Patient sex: F
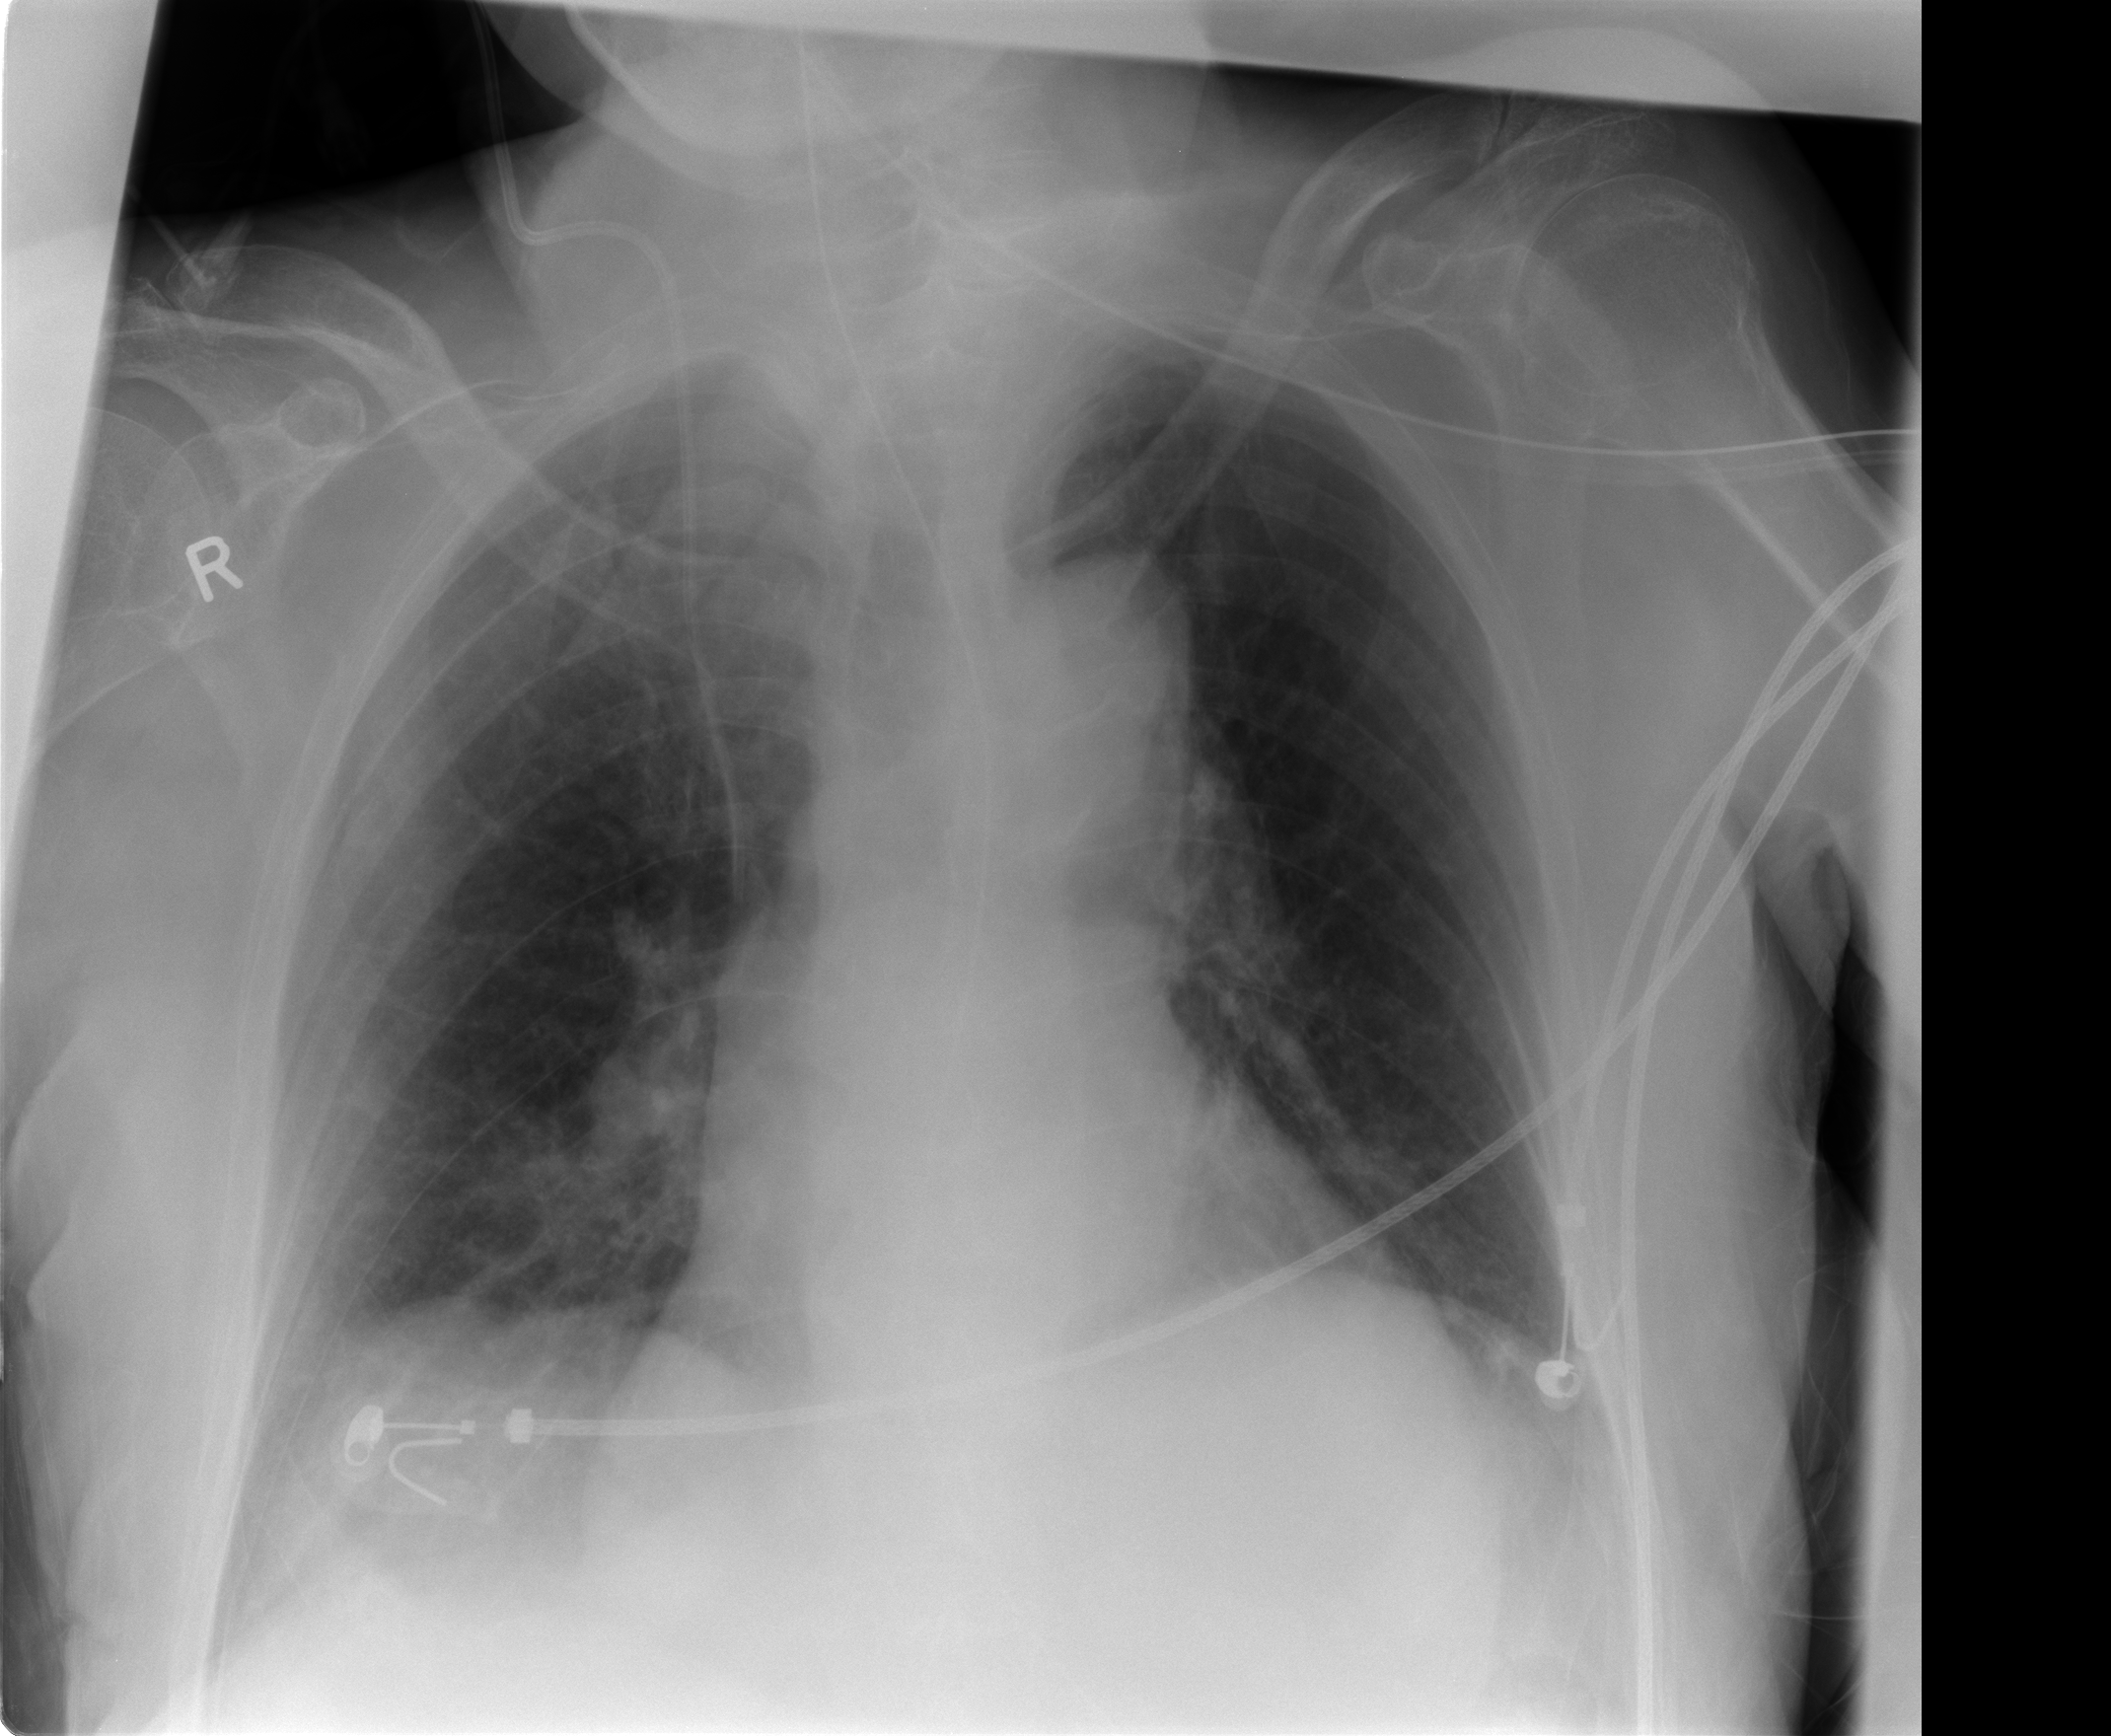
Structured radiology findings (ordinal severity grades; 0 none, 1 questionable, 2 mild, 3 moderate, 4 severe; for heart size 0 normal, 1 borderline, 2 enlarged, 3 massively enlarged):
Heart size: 2
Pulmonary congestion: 0
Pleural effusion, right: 1
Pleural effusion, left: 0
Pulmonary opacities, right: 2
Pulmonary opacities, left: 0
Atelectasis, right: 2
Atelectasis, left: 2